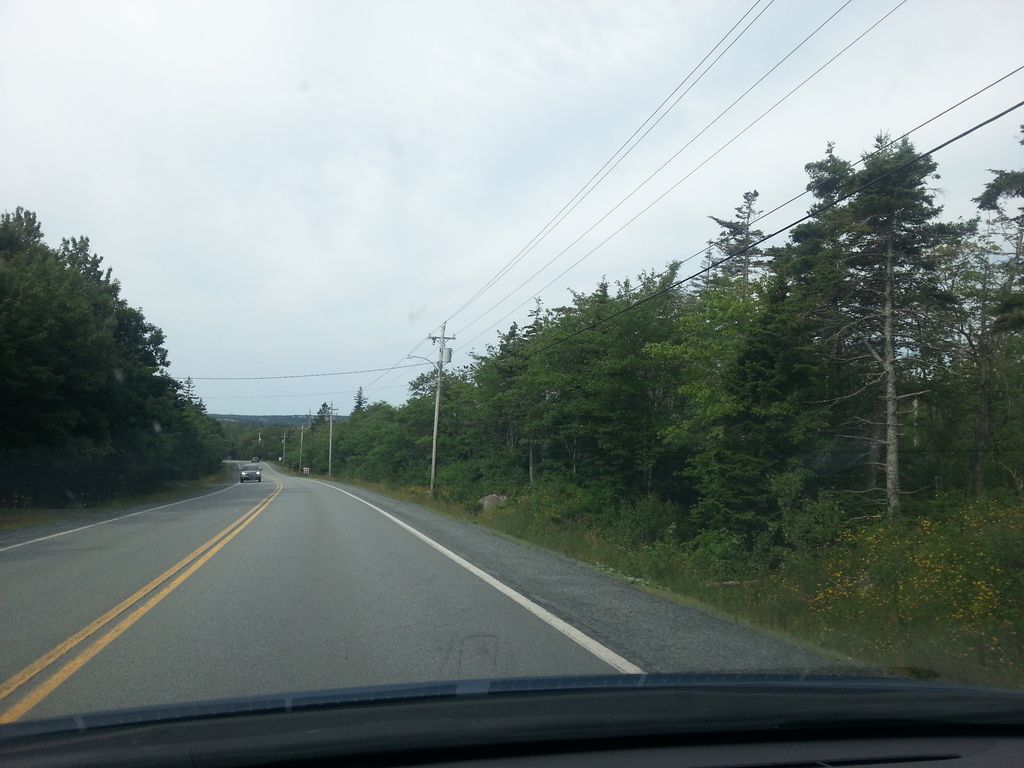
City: halifax